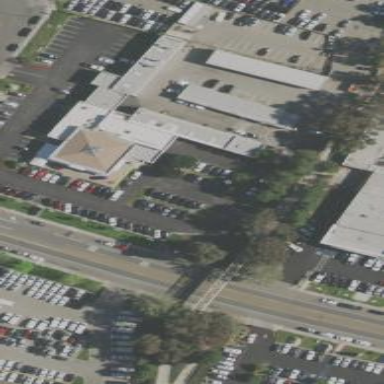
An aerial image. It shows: Building used for car shop.